Field crop: tomato
Growth stage: 1
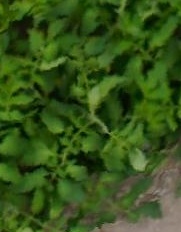
Species: tomato